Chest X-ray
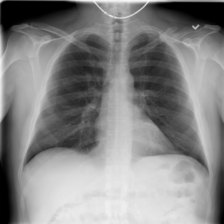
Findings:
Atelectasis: negative
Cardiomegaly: negative
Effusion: negative
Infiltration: negative
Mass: negative
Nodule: negative
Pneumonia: negative
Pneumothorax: negative
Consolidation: negative
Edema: negative
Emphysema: negative
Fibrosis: negative
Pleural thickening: negative
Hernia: negative